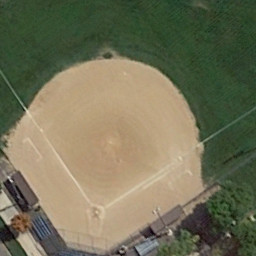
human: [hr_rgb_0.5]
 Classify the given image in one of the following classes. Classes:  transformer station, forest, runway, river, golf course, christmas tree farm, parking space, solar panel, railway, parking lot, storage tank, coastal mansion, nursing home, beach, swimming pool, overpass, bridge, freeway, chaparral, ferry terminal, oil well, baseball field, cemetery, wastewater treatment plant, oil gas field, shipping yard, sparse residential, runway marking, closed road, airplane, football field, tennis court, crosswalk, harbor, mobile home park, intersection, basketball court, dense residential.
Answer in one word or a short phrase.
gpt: baseball field